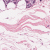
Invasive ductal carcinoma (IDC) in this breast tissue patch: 0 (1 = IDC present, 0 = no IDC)